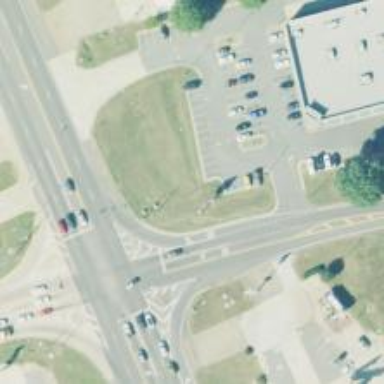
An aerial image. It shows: Asphalt road with secondary link designation.